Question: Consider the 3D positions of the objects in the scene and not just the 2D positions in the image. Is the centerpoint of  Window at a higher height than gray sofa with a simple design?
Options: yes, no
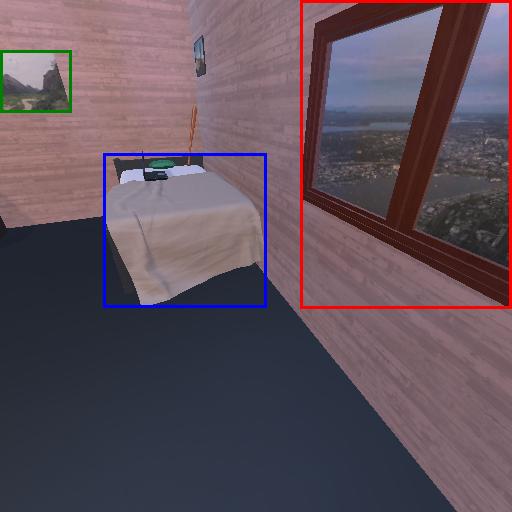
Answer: yes